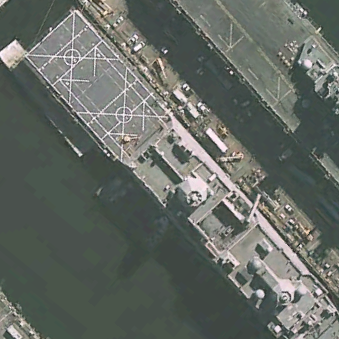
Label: San_Antonio-class_transport_dock